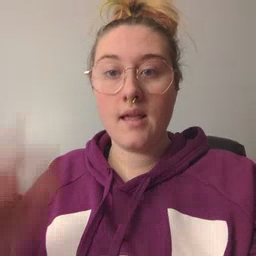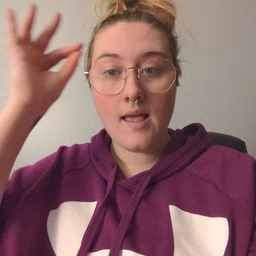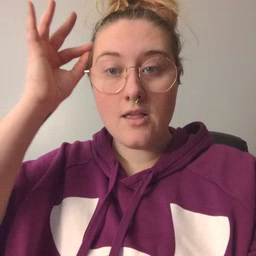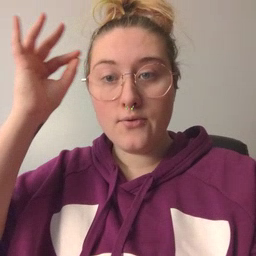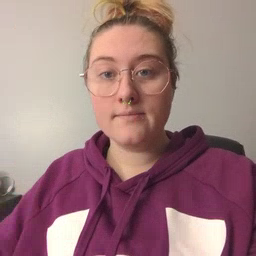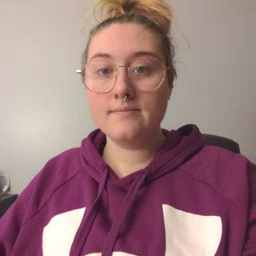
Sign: hair